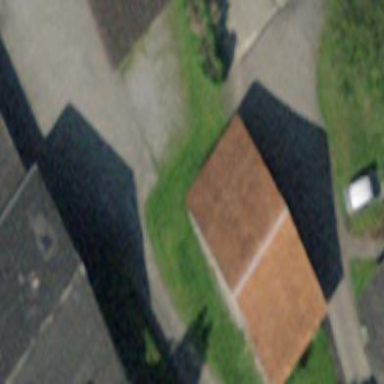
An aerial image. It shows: Barn.